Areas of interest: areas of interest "Commercial service"
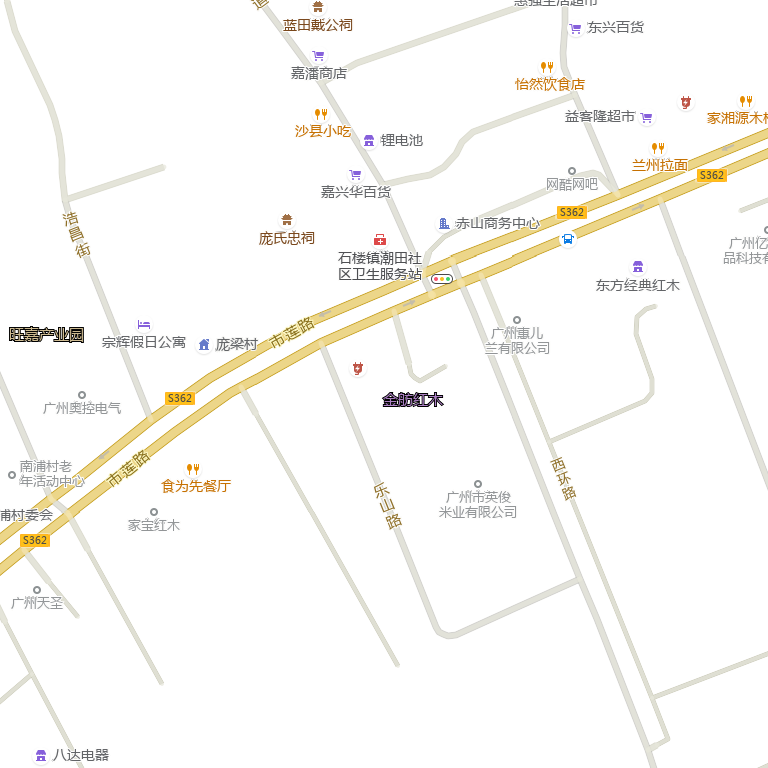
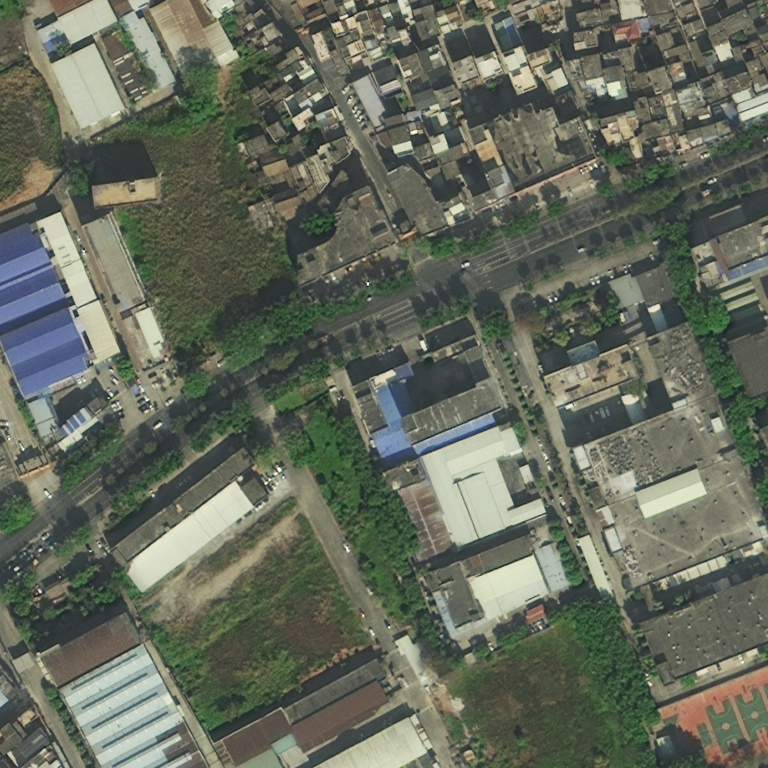